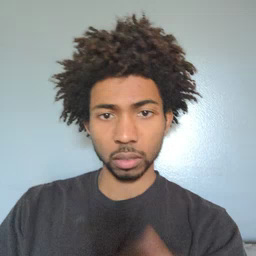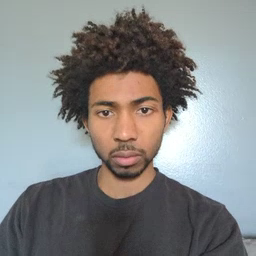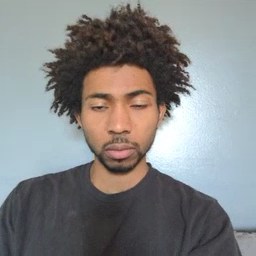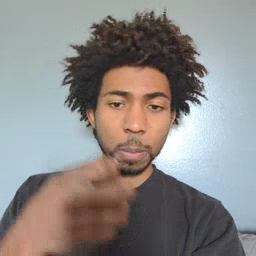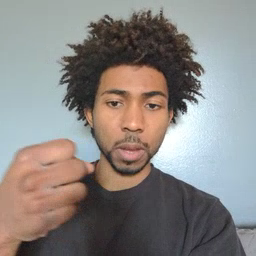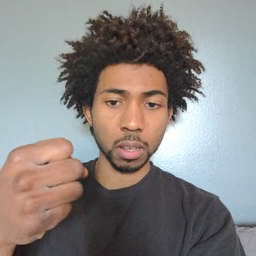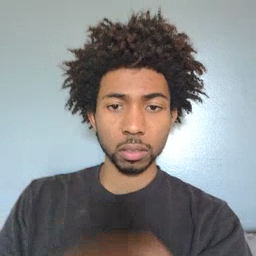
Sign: milk